Question: First time Qlikview user here. Trying to get x-axis only showing the date from the timestamp. Here is the example,

It would be lovely to be able to remove the time. Does anybody know how to do this? I tried some simple script in the Used Dimension section under Dimension tab hoping to get only the date. It didn't work. It looked like this:
'''
=date(floor(timestamp#(SomeDate,'MM/DD/YYYY hh:mm:ss'))) as record_date
'''
Please help!
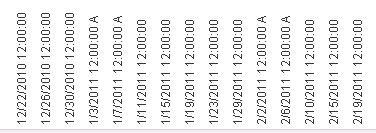
Answer: If you need to remove time than you rather use 'Date#' function instead of 'timestamp#'?
Below one is the sample one:-
'''
Date#( DateField, 'M/D/YY')
'''